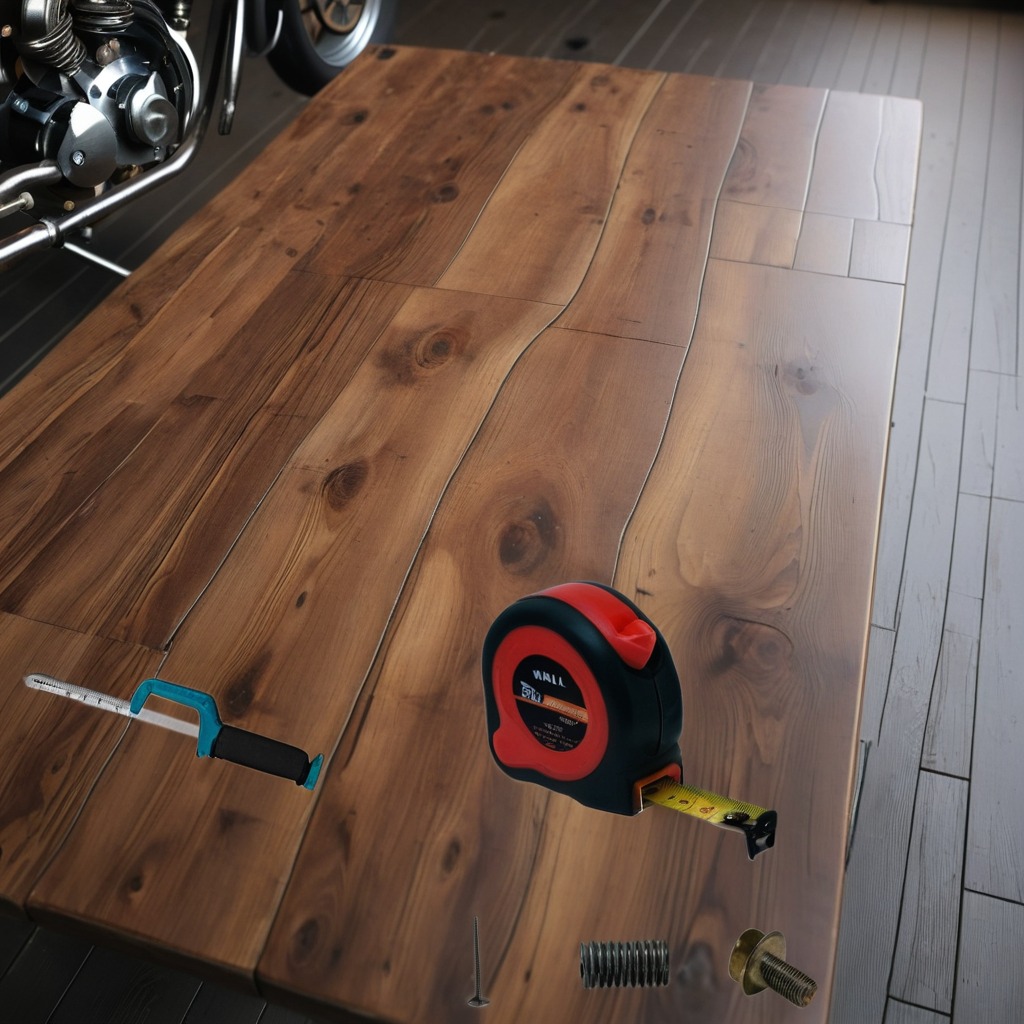
A measuring tape, a metal machine screw, an iron nail, a coiled metal spring, and a handheld metal saw are lying on an oil-spilled wooden table in a vintage motorcycle garage.